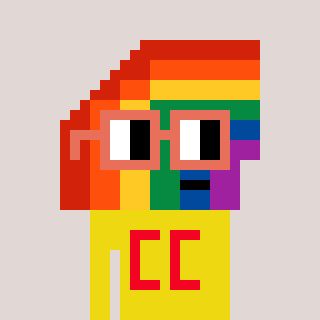
a pixel art character with square orange glasses, a rainbow-shaped head and a yellow-colored body on a warm background